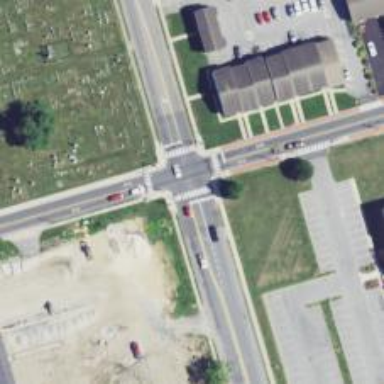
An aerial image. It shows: Marked road crossing.